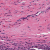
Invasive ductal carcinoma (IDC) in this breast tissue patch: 0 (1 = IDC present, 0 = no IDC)